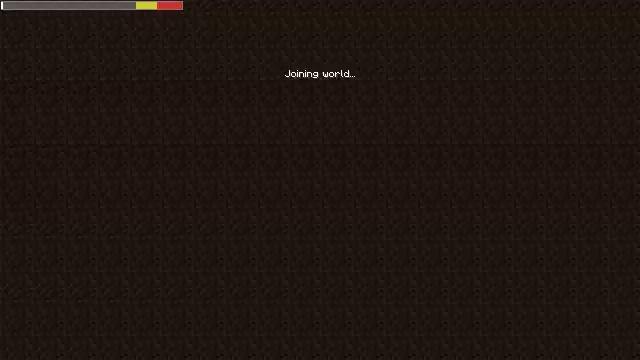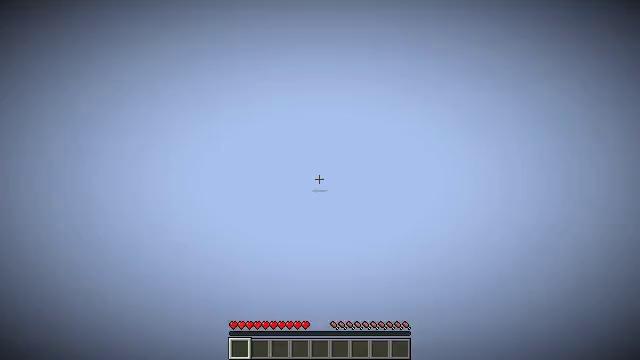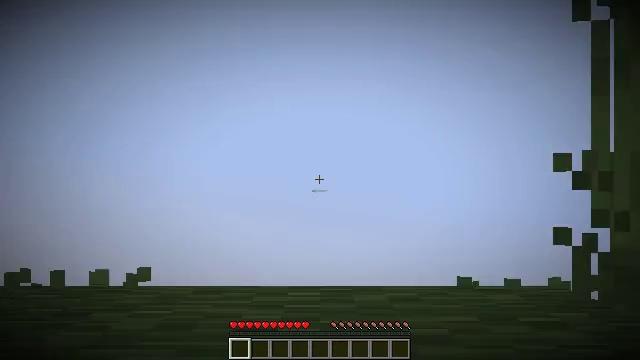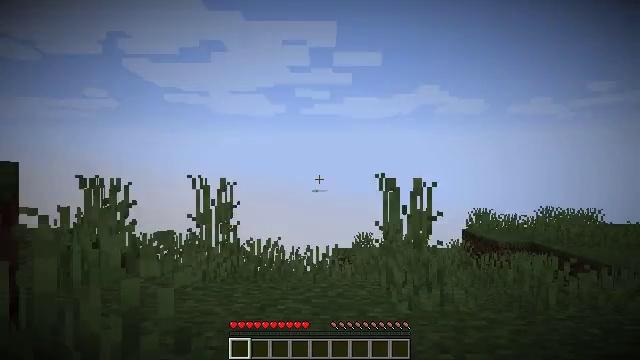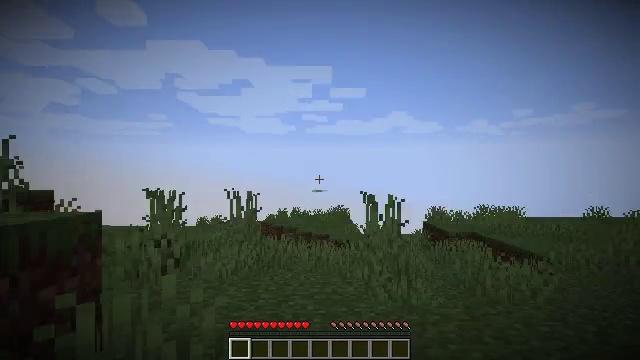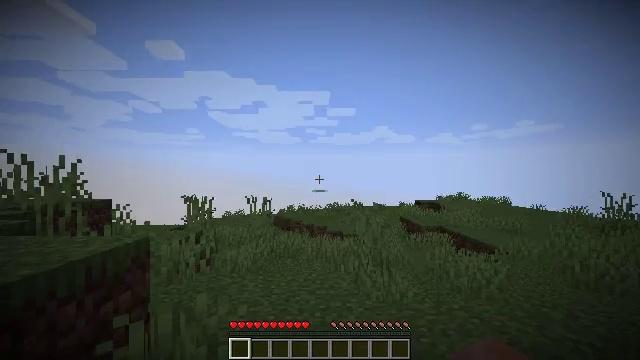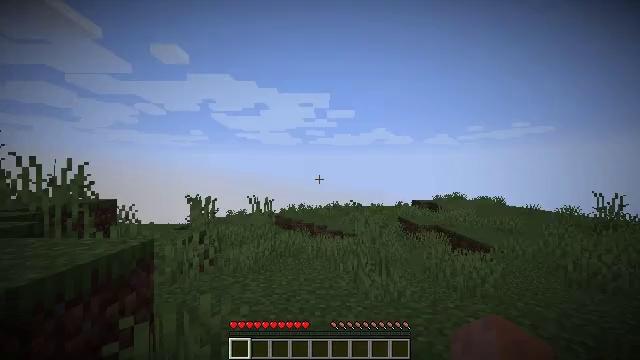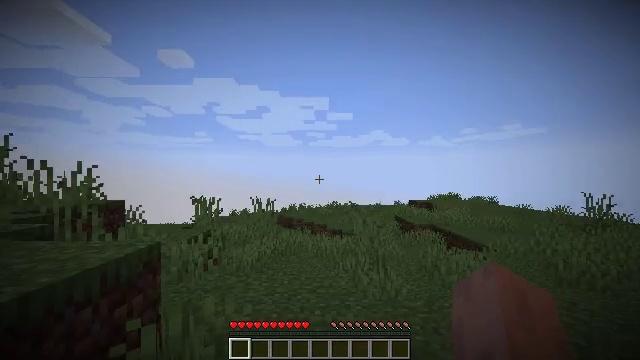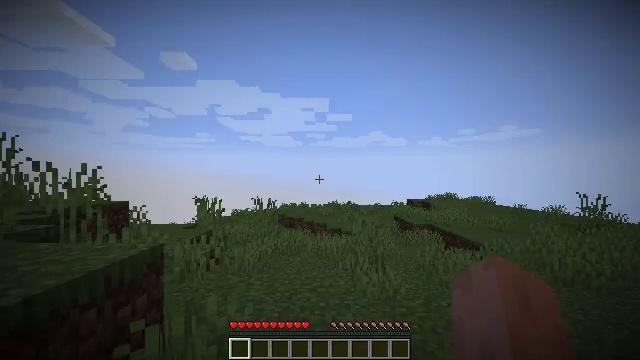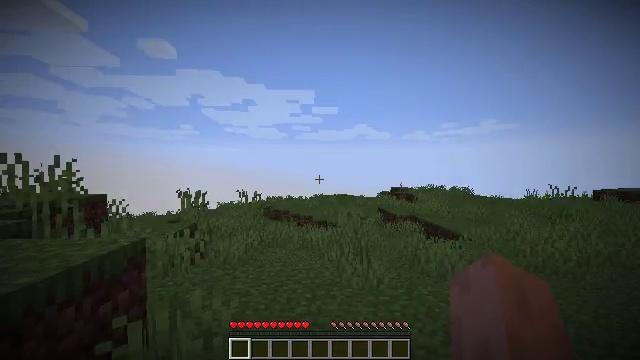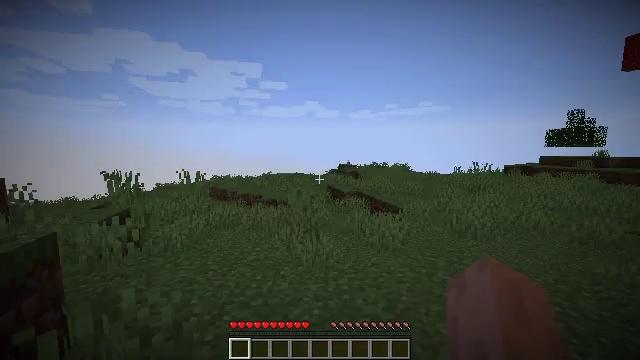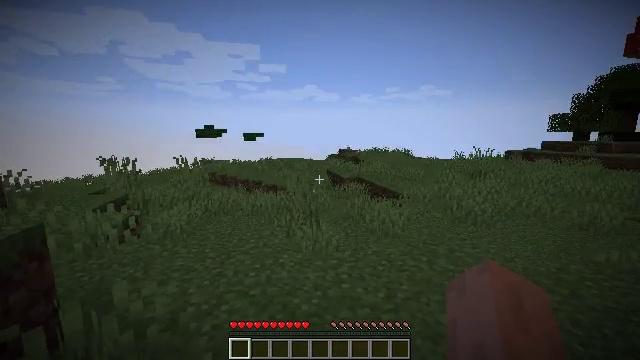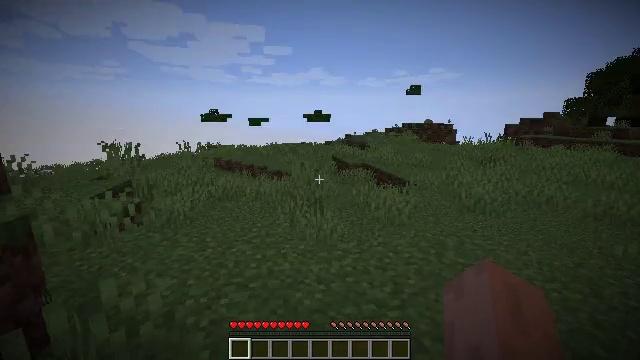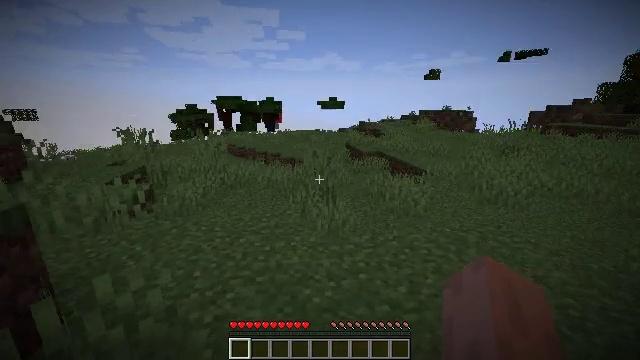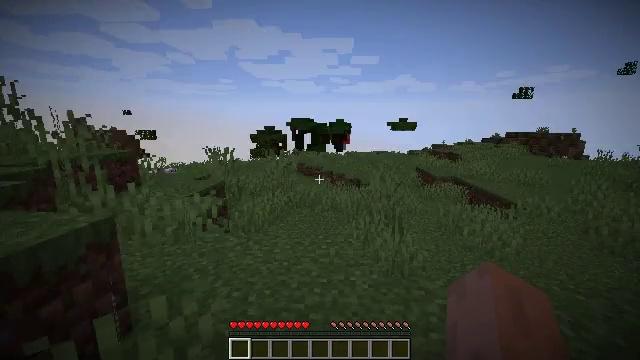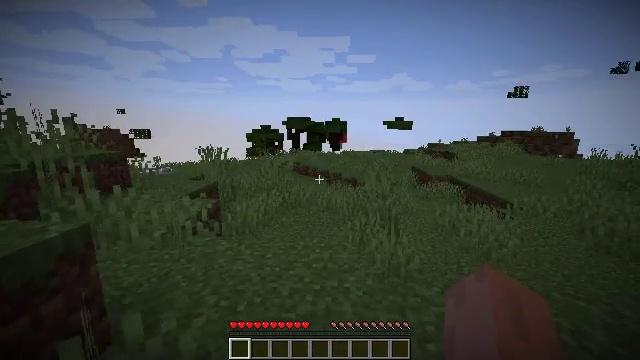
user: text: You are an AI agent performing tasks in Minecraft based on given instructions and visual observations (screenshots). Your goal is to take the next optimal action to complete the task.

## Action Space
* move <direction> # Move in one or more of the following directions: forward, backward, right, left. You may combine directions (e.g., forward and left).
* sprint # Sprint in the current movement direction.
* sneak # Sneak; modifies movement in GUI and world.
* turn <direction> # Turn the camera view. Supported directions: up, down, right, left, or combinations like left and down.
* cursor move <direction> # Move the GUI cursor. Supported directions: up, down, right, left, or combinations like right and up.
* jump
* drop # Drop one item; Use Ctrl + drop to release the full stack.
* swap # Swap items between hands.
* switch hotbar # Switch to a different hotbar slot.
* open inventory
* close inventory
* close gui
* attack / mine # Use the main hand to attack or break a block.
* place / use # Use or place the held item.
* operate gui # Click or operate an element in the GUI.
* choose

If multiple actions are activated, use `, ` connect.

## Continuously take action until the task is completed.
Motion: motion action
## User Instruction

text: Break the mushroom stem block.
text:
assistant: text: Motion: attack / mine
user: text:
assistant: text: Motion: attack / mine
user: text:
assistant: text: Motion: attack / mine
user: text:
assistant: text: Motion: attack / mine
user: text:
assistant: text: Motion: attack / mine
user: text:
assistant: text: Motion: attack / mine
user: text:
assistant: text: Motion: attack / mine
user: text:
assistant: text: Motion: attack / mine
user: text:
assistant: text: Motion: turn right and down, attack / mine
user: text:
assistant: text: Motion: move forward, turn right and down, attack / mine
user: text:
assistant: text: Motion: move forward, turn down, attack / mine
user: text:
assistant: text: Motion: move forward, turn left and down, attack / mine
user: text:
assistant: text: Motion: move forward, turn left and down, attack / mine
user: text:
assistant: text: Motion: move forward, turn left and up, attack / mine
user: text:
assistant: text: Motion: move forward and move right, attack / mine
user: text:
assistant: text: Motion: move forward and move right, turn left, attack / mine
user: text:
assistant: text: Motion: move forward and move right, turn left and up, attack / mine
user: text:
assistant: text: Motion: move forward and move right, turn left and up, attack / mine
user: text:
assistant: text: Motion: move forward and move right, turn left and up, attack / mine
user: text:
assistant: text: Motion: move forward and move right, turn left, attack / mine
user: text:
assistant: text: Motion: move forward and move right, attack / mine
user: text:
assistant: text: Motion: move forward and move right, attack / mine
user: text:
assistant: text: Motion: move forward and move right, attack / mine
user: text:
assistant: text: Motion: move forward and move right, attack / mine
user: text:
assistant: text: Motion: move forward and move right, attack / mine
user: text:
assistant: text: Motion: move forward and move right, attack / mine
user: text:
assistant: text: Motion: move right, turn left, attack / mine
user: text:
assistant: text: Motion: move right, turn left, attack / mine
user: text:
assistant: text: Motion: move right, turn left and down, attack / mine
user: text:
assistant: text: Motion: move forward, turn left and up, attack / mine